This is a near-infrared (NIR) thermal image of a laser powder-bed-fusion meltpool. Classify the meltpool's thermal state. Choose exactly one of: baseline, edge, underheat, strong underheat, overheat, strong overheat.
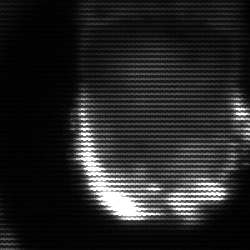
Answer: baseline